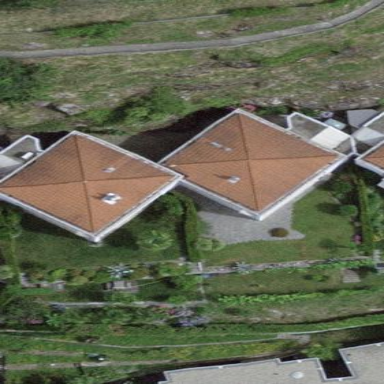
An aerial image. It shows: Building with pyramidal roof shape.